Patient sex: F
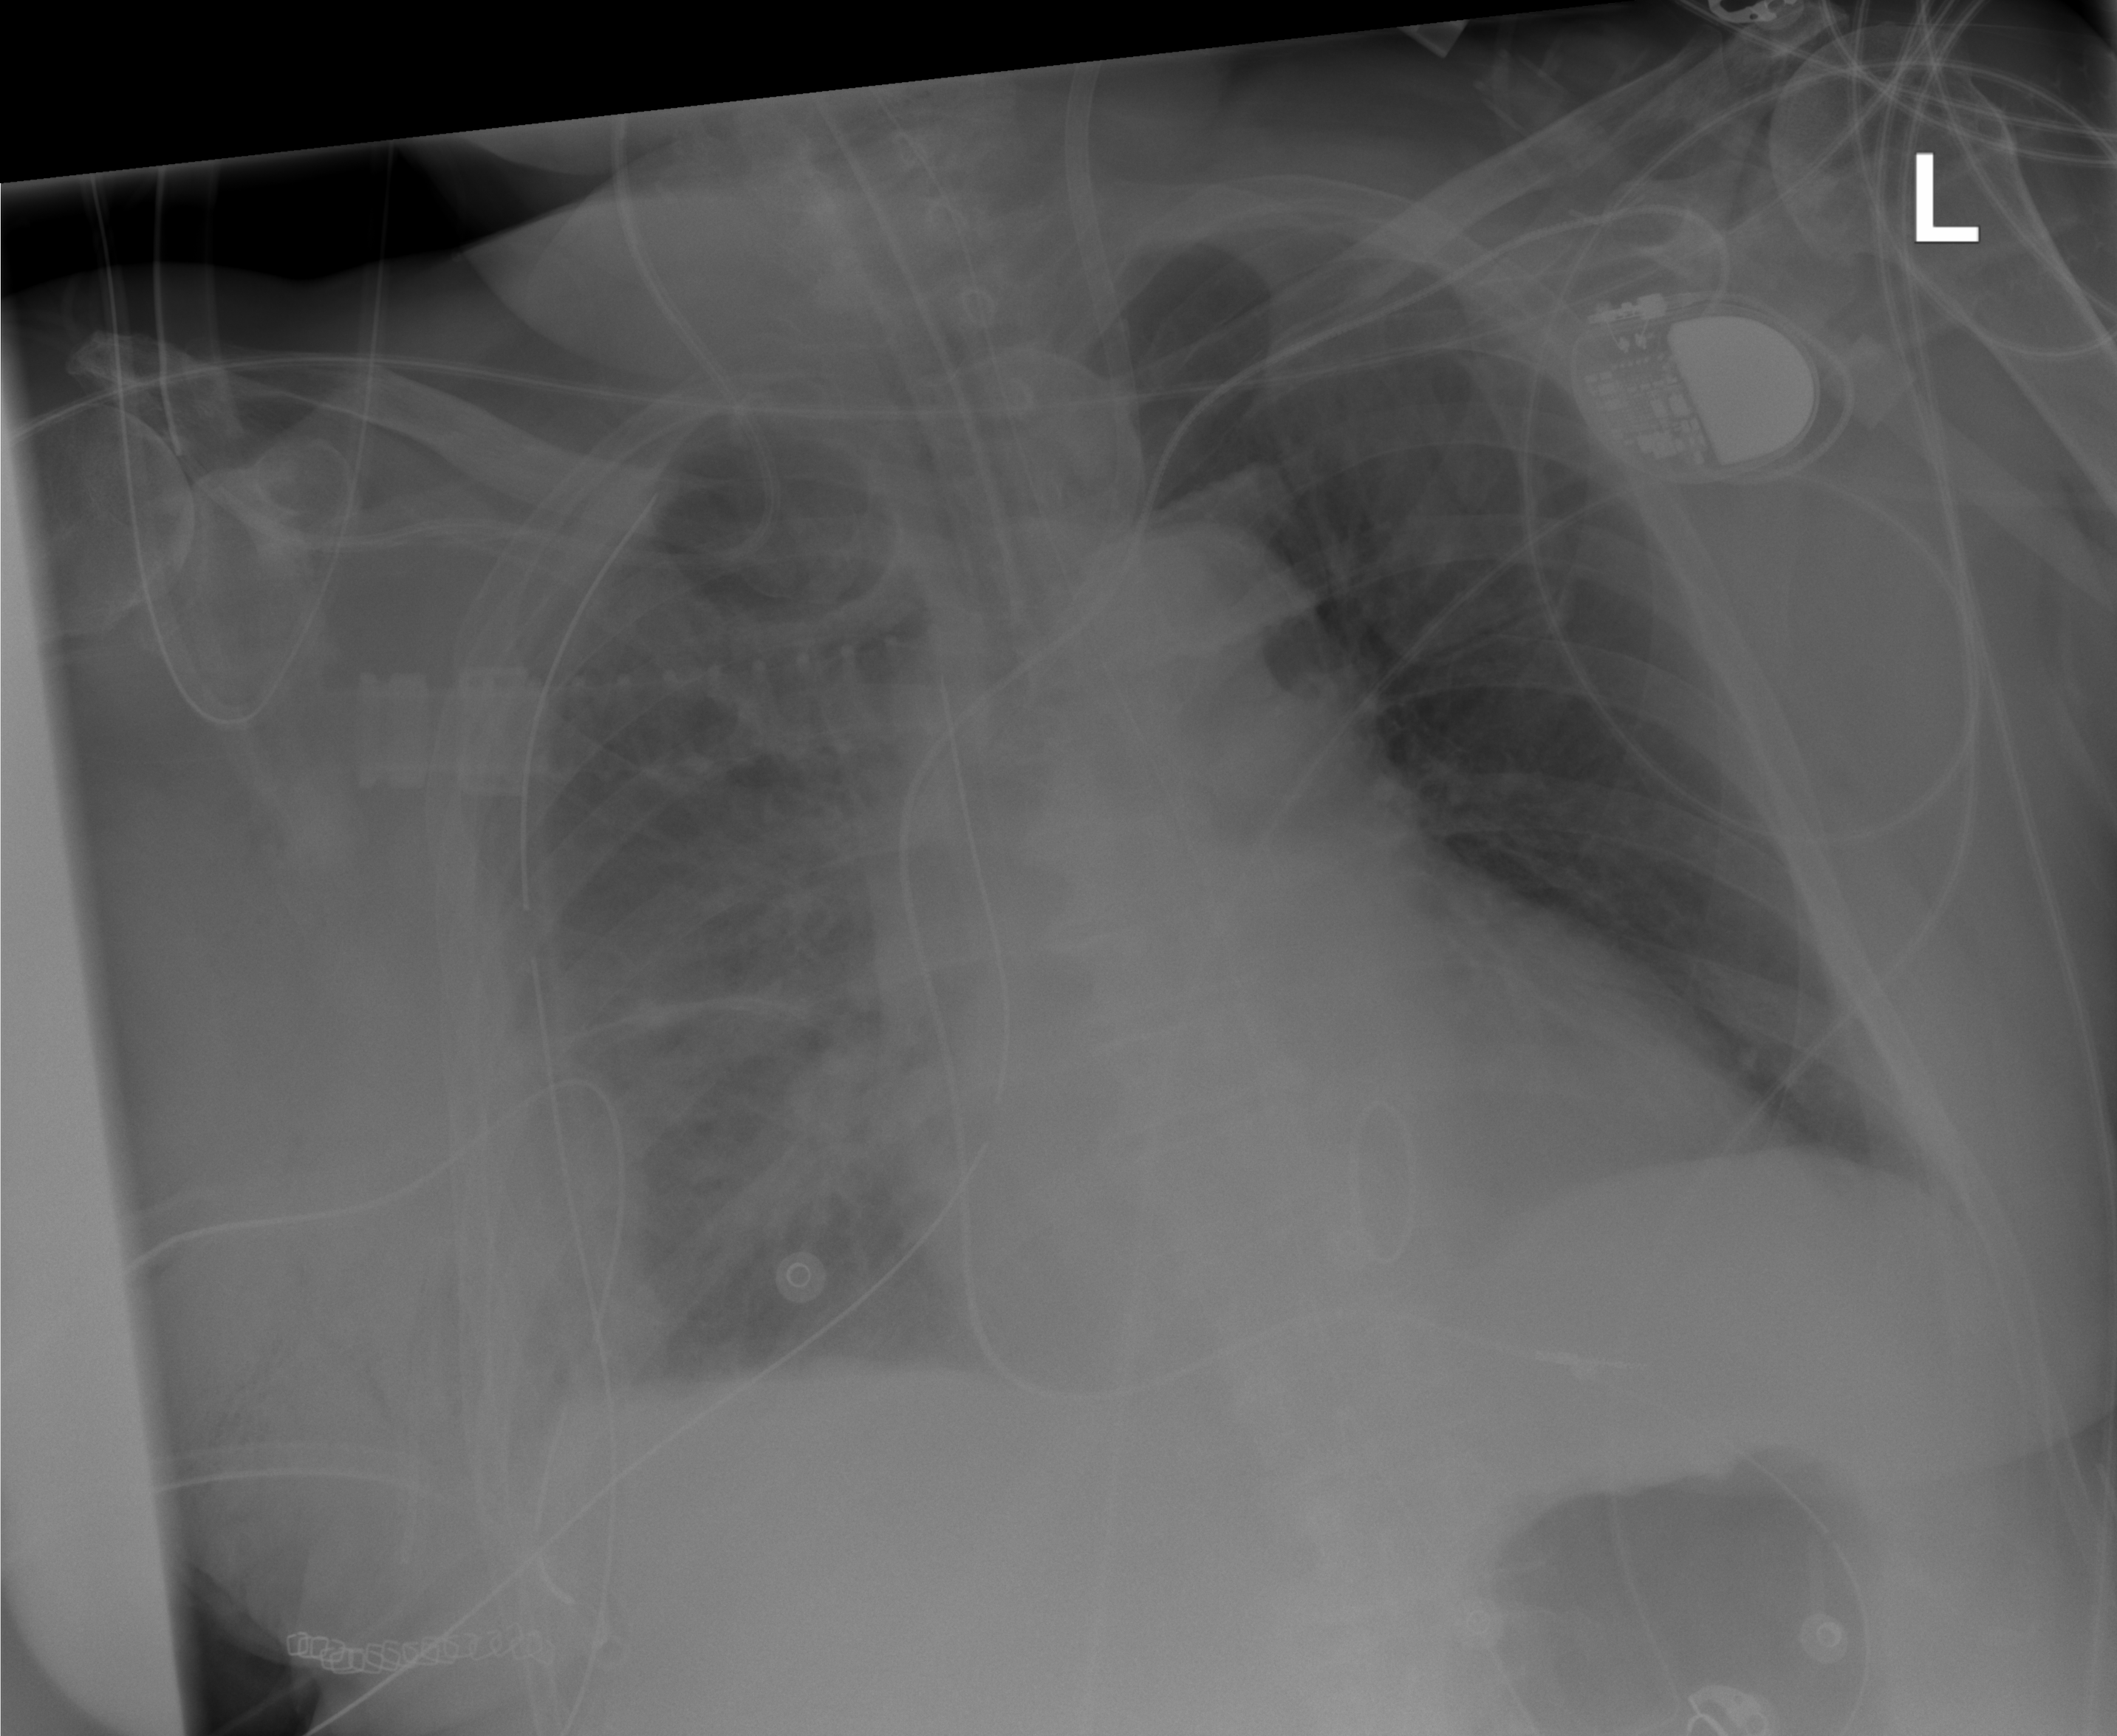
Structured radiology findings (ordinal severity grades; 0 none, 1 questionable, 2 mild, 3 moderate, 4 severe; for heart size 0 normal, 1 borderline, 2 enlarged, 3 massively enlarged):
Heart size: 2
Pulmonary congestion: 2
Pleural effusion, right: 2
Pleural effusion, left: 0
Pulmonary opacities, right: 2
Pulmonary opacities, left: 0
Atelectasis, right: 3
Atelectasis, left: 0